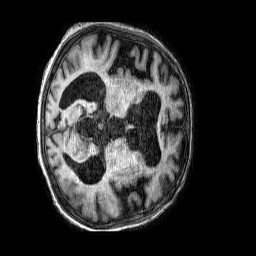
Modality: T1w
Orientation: axial
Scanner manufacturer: philips
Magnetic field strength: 3 T
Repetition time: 0.006905 s
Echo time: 0.003119 s